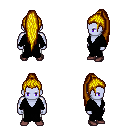
a pixel art fantasy rpg character, male body template, dark elf, purple skin, black robe, white pants, blonde extra-long topknot hairstyle, maroon shoes, four views (front, back, left, right), 2x2 character sprite sheet, small pixel art, hard edges, no anti-aliasing